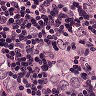
Metastatic tissue present: yes